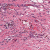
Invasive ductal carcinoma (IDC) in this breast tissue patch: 0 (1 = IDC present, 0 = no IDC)